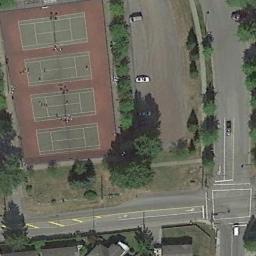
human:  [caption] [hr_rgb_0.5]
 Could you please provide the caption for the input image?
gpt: Next to the tennis court is a parking lot surrounded by roads .

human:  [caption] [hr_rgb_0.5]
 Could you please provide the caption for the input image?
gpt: Many trees are near the tennis court .

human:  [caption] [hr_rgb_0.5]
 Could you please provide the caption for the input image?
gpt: Several tennis courts of different sizes are nested in the picture .

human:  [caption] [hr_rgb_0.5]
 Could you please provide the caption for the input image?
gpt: The tennis court is on the bare land next to some trees and roads .

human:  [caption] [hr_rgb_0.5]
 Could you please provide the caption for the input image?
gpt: There are some green trees near the tennis courts .